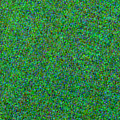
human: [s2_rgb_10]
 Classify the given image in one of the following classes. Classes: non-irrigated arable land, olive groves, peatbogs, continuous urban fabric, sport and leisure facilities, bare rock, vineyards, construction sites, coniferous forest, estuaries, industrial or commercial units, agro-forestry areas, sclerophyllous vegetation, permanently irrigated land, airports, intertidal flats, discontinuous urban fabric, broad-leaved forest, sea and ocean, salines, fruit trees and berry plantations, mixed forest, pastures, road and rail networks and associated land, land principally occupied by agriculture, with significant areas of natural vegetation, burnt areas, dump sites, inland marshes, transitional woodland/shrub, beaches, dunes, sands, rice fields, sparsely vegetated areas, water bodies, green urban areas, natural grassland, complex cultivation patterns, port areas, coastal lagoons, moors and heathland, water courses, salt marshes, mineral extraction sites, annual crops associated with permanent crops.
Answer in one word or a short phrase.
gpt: sea and ocean